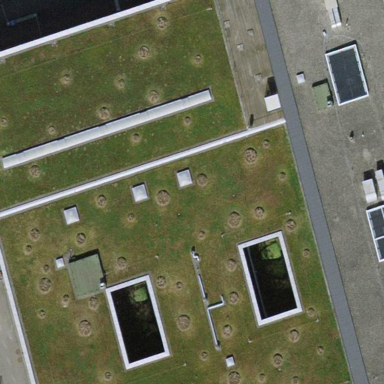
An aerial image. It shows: Office building with flat roof.